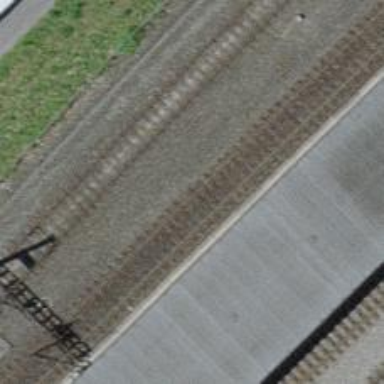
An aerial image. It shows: Stop position for public transport at railway stop.